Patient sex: M
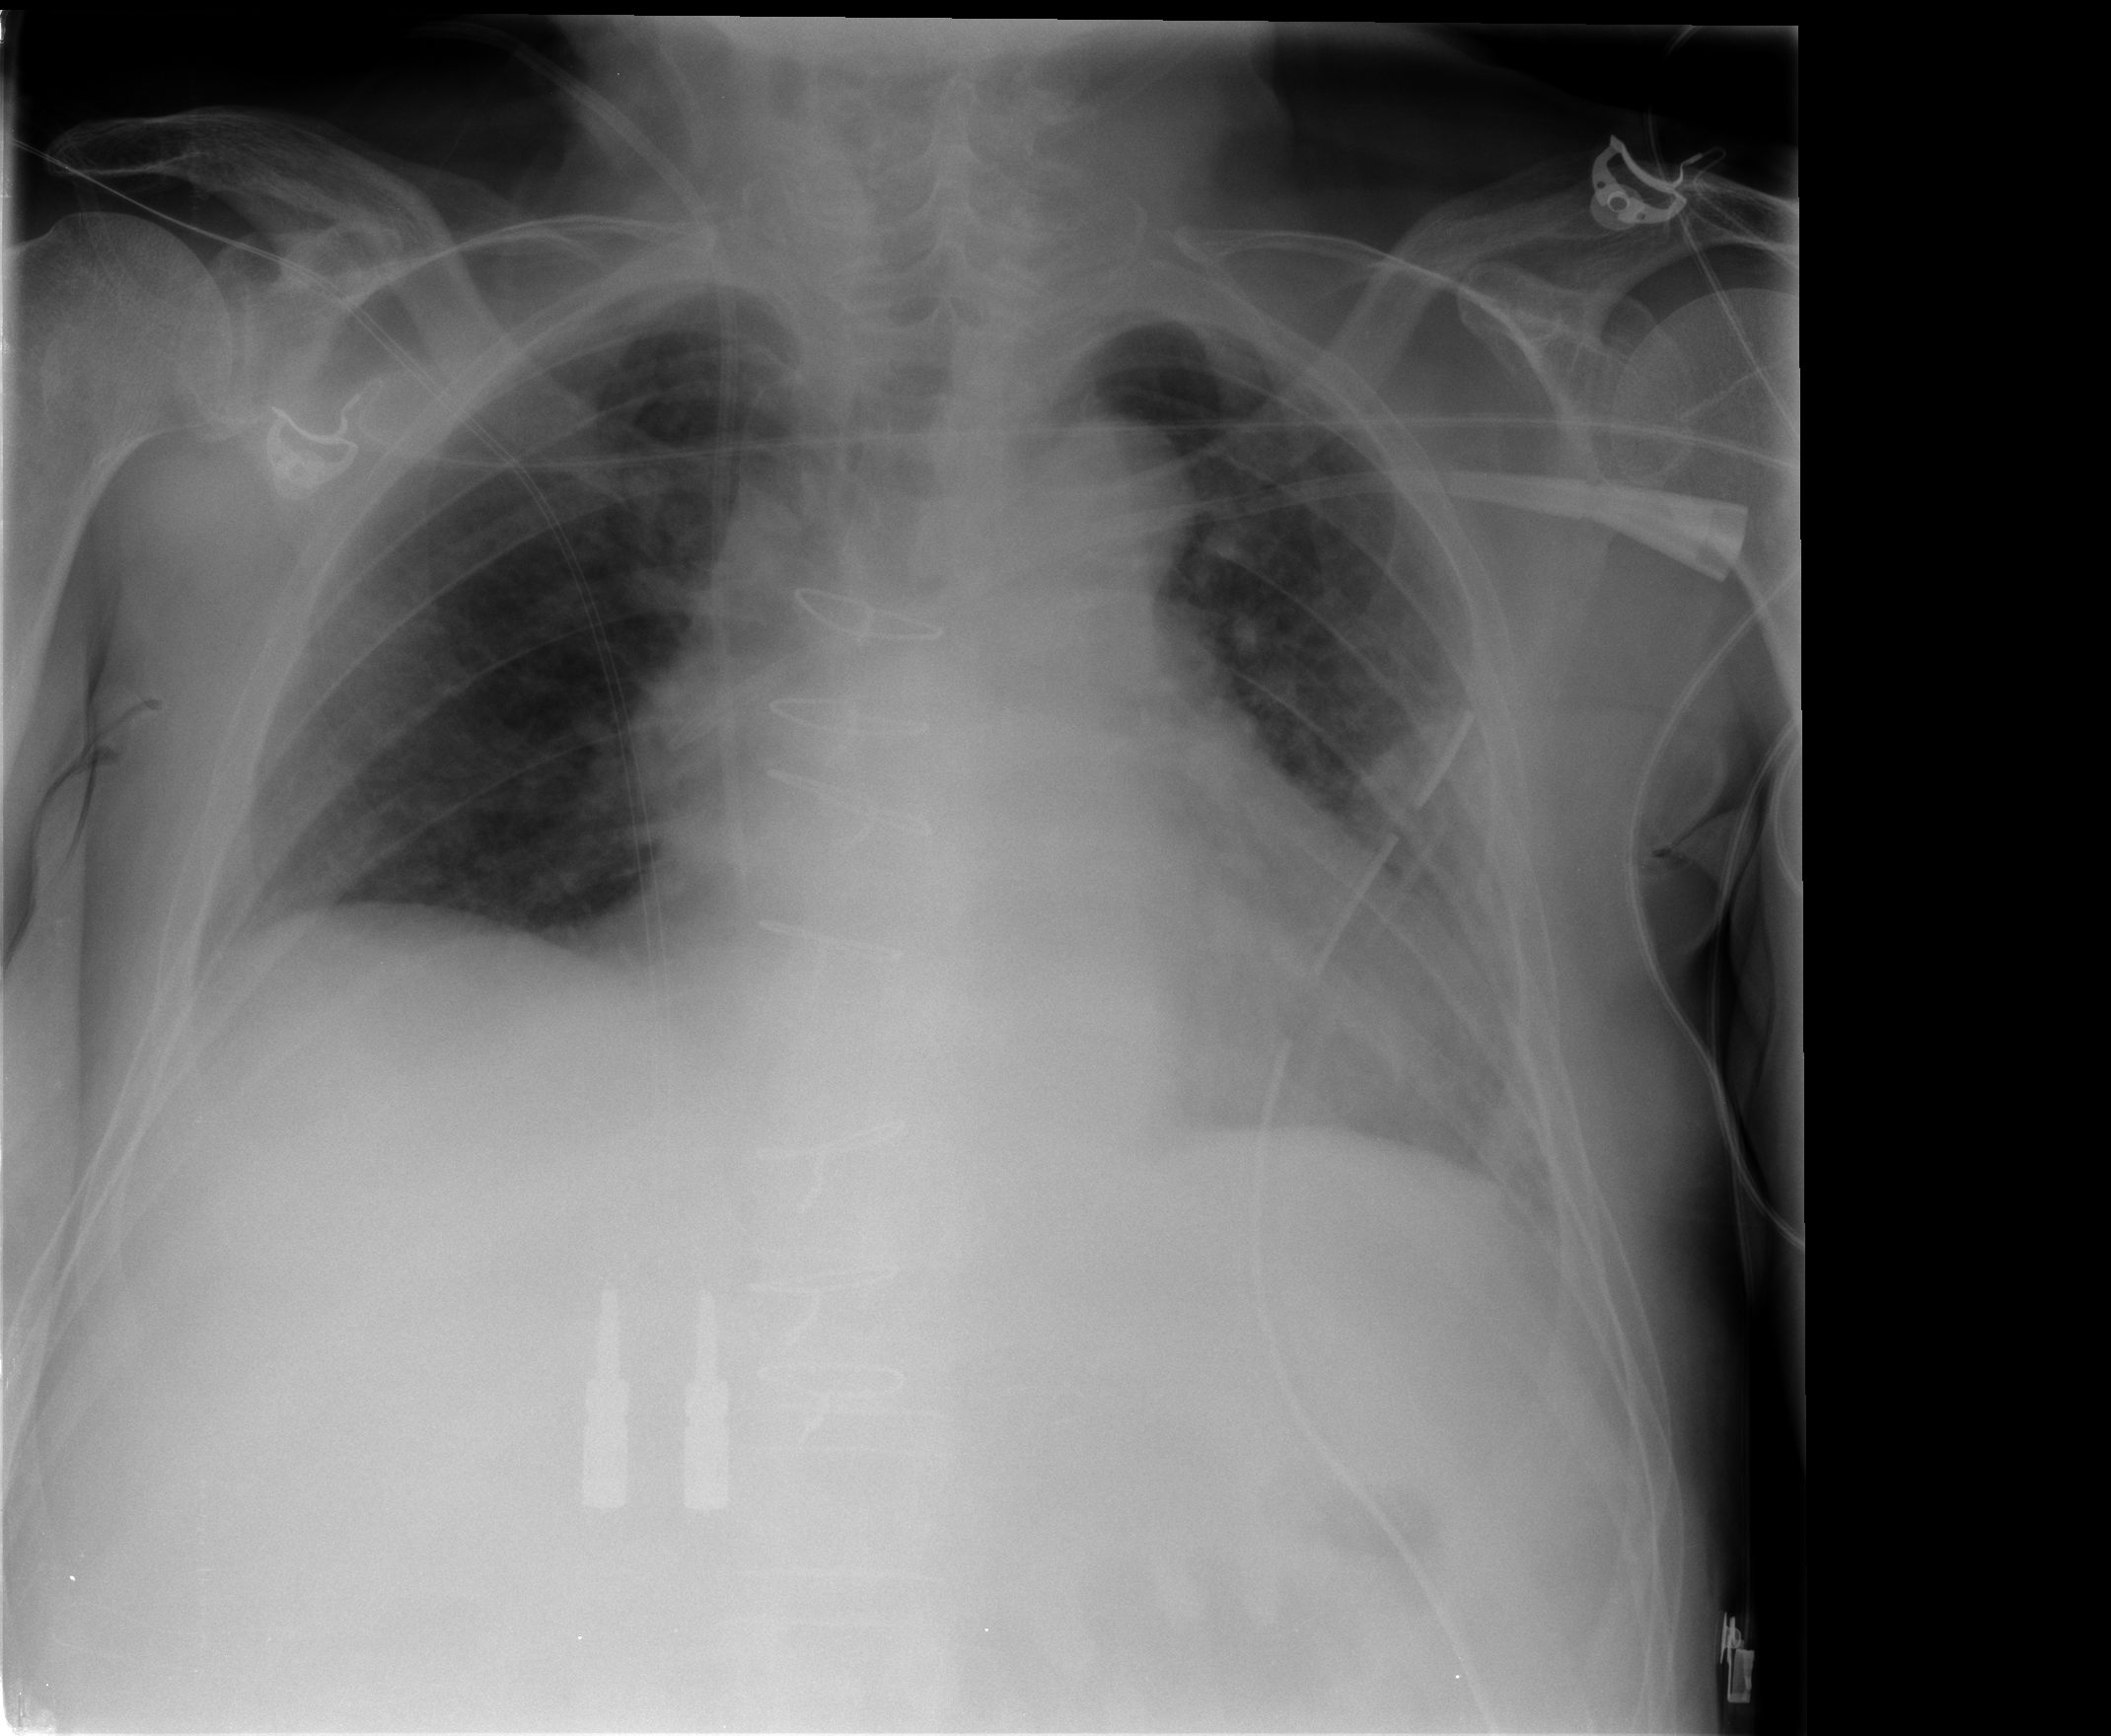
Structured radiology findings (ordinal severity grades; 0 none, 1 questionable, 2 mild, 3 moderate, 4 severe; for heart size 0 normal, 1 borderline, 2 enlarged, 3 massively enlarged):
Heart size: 2
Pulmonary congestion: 0
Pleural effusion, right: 0
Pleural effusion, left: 1
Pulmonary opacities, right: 0
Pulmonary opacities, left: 0
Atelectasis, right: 2
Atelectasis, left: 2